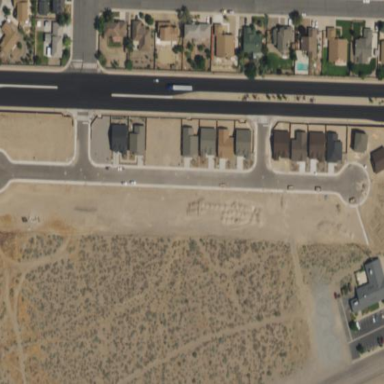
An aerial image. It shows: Residential area composed of single-family homes.